Question: As you can see If I declare 'gender' with union type of 'female | male', it is throwing the right error as expected (1st image). An also showing the available values on the error (2nd image).

<URL>
However, If I separate gender property as a separate string literal type 'Gender' as in the picture below and it also throws the same error (3rd image) but when I hover over 'gender' property it does not show me available values but just shows 'Gender'. (4th image).
<URL>
<URL>
How can I achieve the same result (showing available values) using string literal types inside Interface? Thanks in advance!
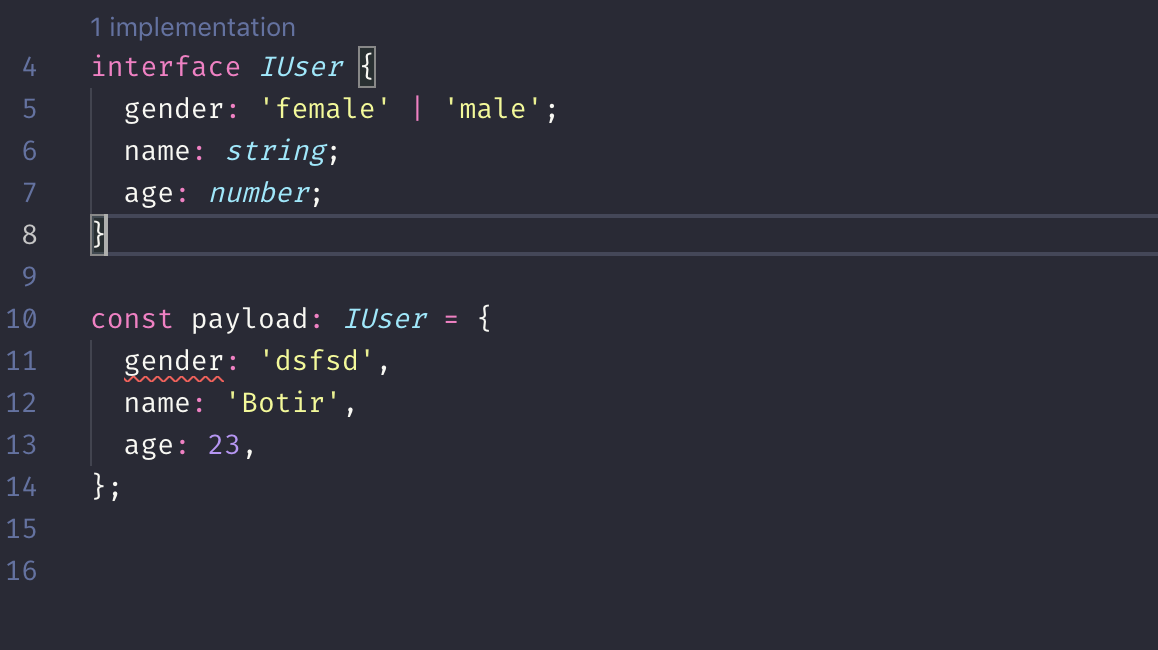
Answer: If you guys are wondering why this occurs, it is by design as @pushkin mentioned below, but if you want to see the available values that you can pass, simple you have to press 'CONTROL + SPACE' to see available values while assigning the value.
Examples:
<URL>
<URL>